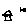
Label: house